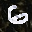
Label: 6